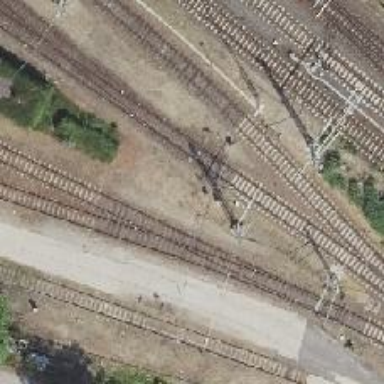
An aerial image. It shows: Railway yard in service.